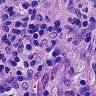
Metastatic tissue present: no